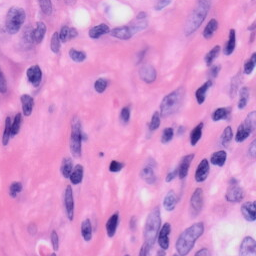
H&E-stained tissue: Skin